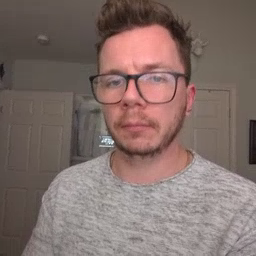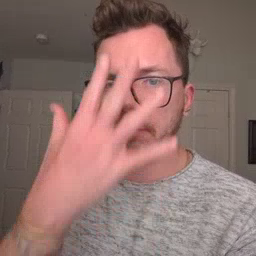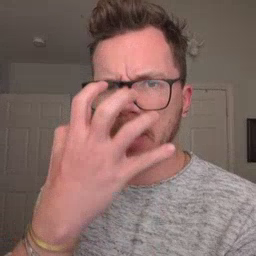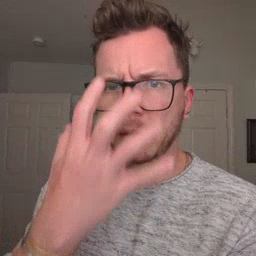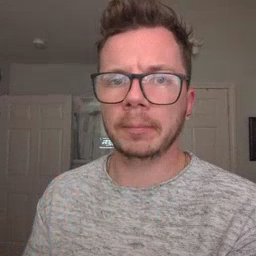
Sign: mad